Aerial crown-view tile of a tropical tree (Barro Colorado Island, Panama), acquired 20250317:
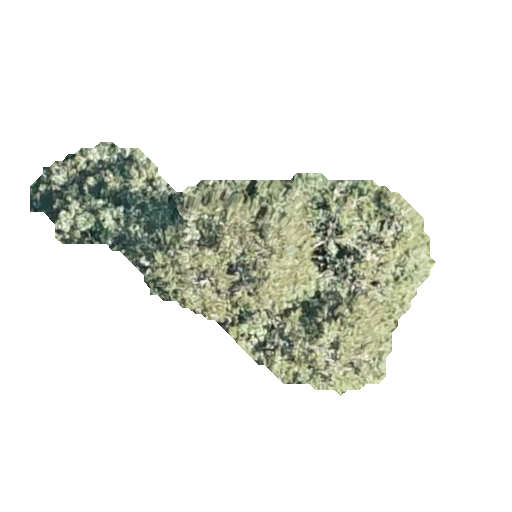
Species: Luehea seemannii
GBIF accepted scientific name: Luehea seemannii
Crown area: 82.723 m²